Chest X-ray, PA view. Patient: 54 years old, sex M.
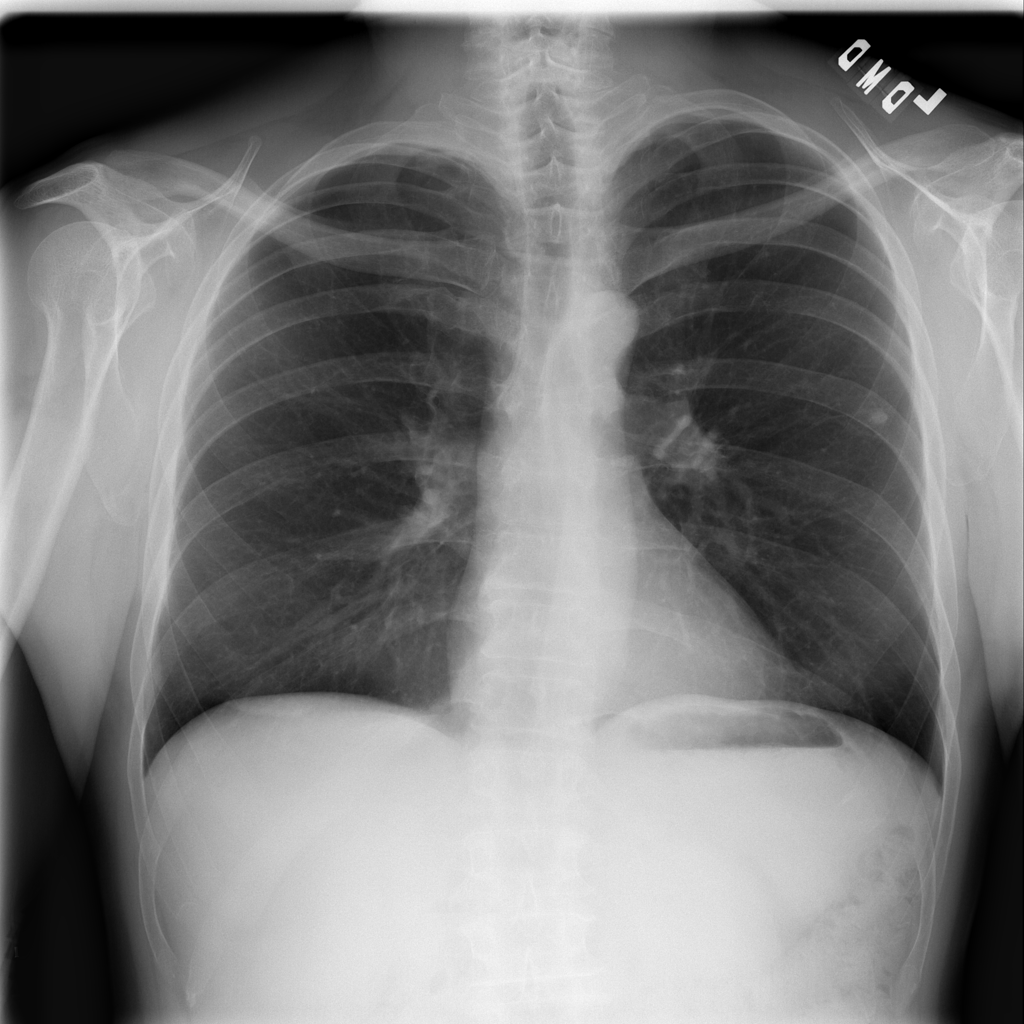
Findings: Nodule